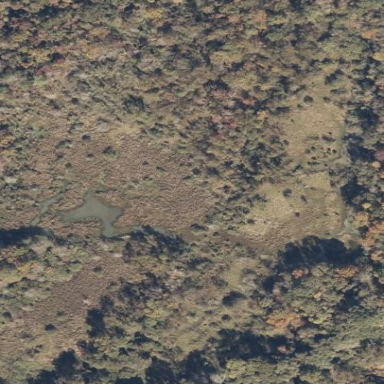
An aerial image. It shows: Swamp in wetland area.